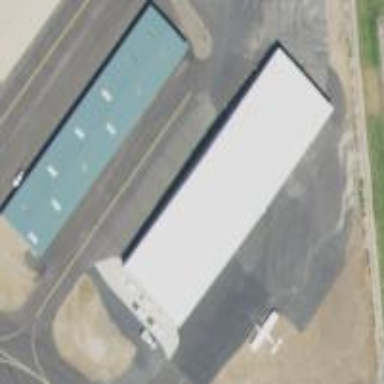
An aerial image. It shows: Hangar.